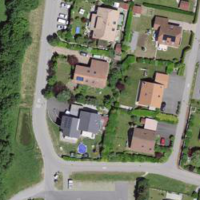
EUNIS habitat code: 54
Species observed at this site:
Cotinus coggygria